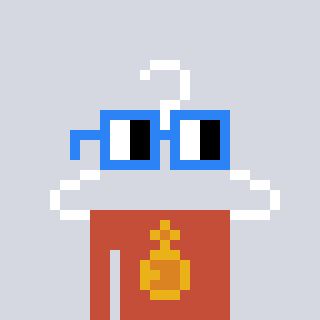
a pixel art character with square blue glasses, a hanger-shaped head and a rust-colored body on a cool background